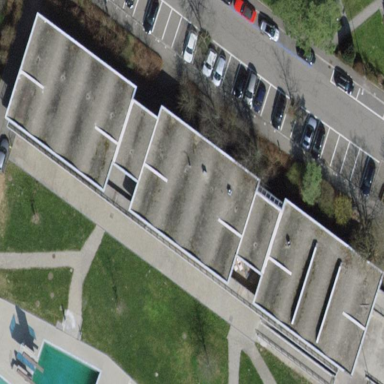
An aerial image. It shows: Building.